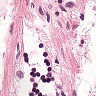
Metastatic tissue present: no